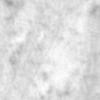
Label: no_change